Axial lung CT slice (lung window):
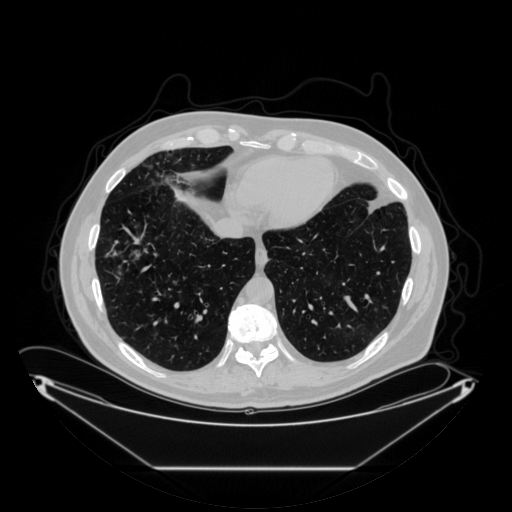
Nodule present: no